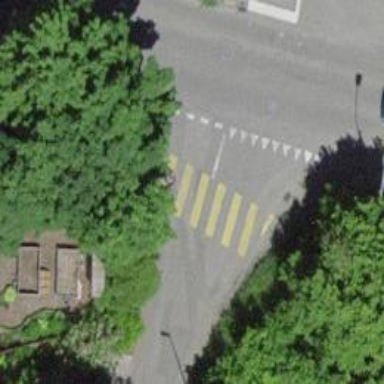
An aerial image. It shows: Uncontrolled zebra crossing on the road.